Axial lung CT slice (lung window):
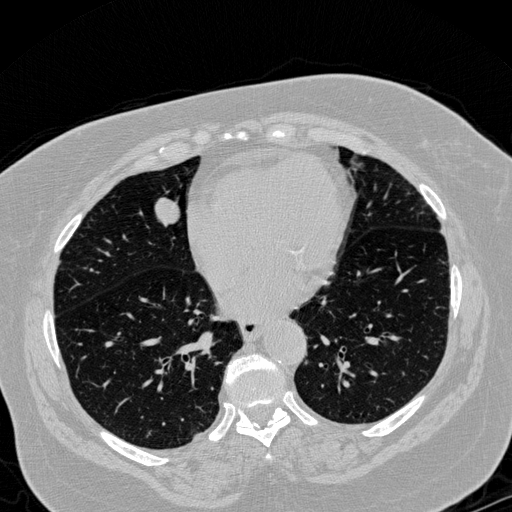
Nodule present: yes
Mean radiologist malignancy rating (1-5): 4